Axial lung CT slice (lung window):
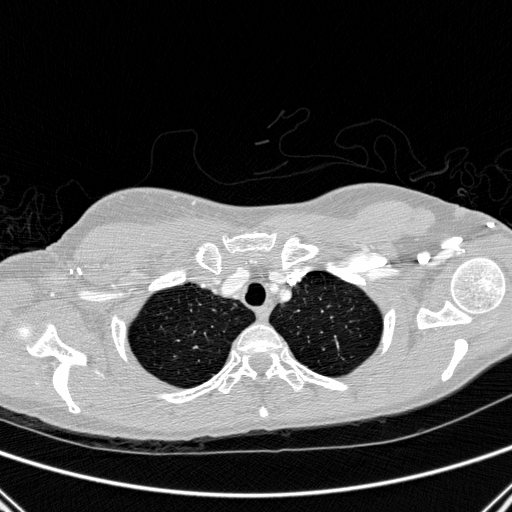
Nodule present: no